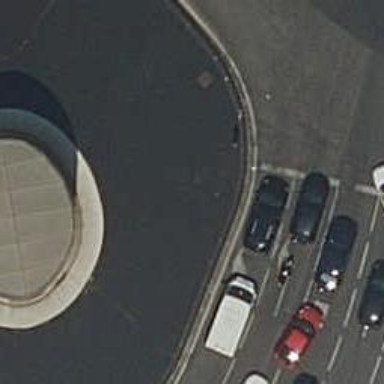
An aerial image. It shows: Tunnel footway.